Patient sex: F
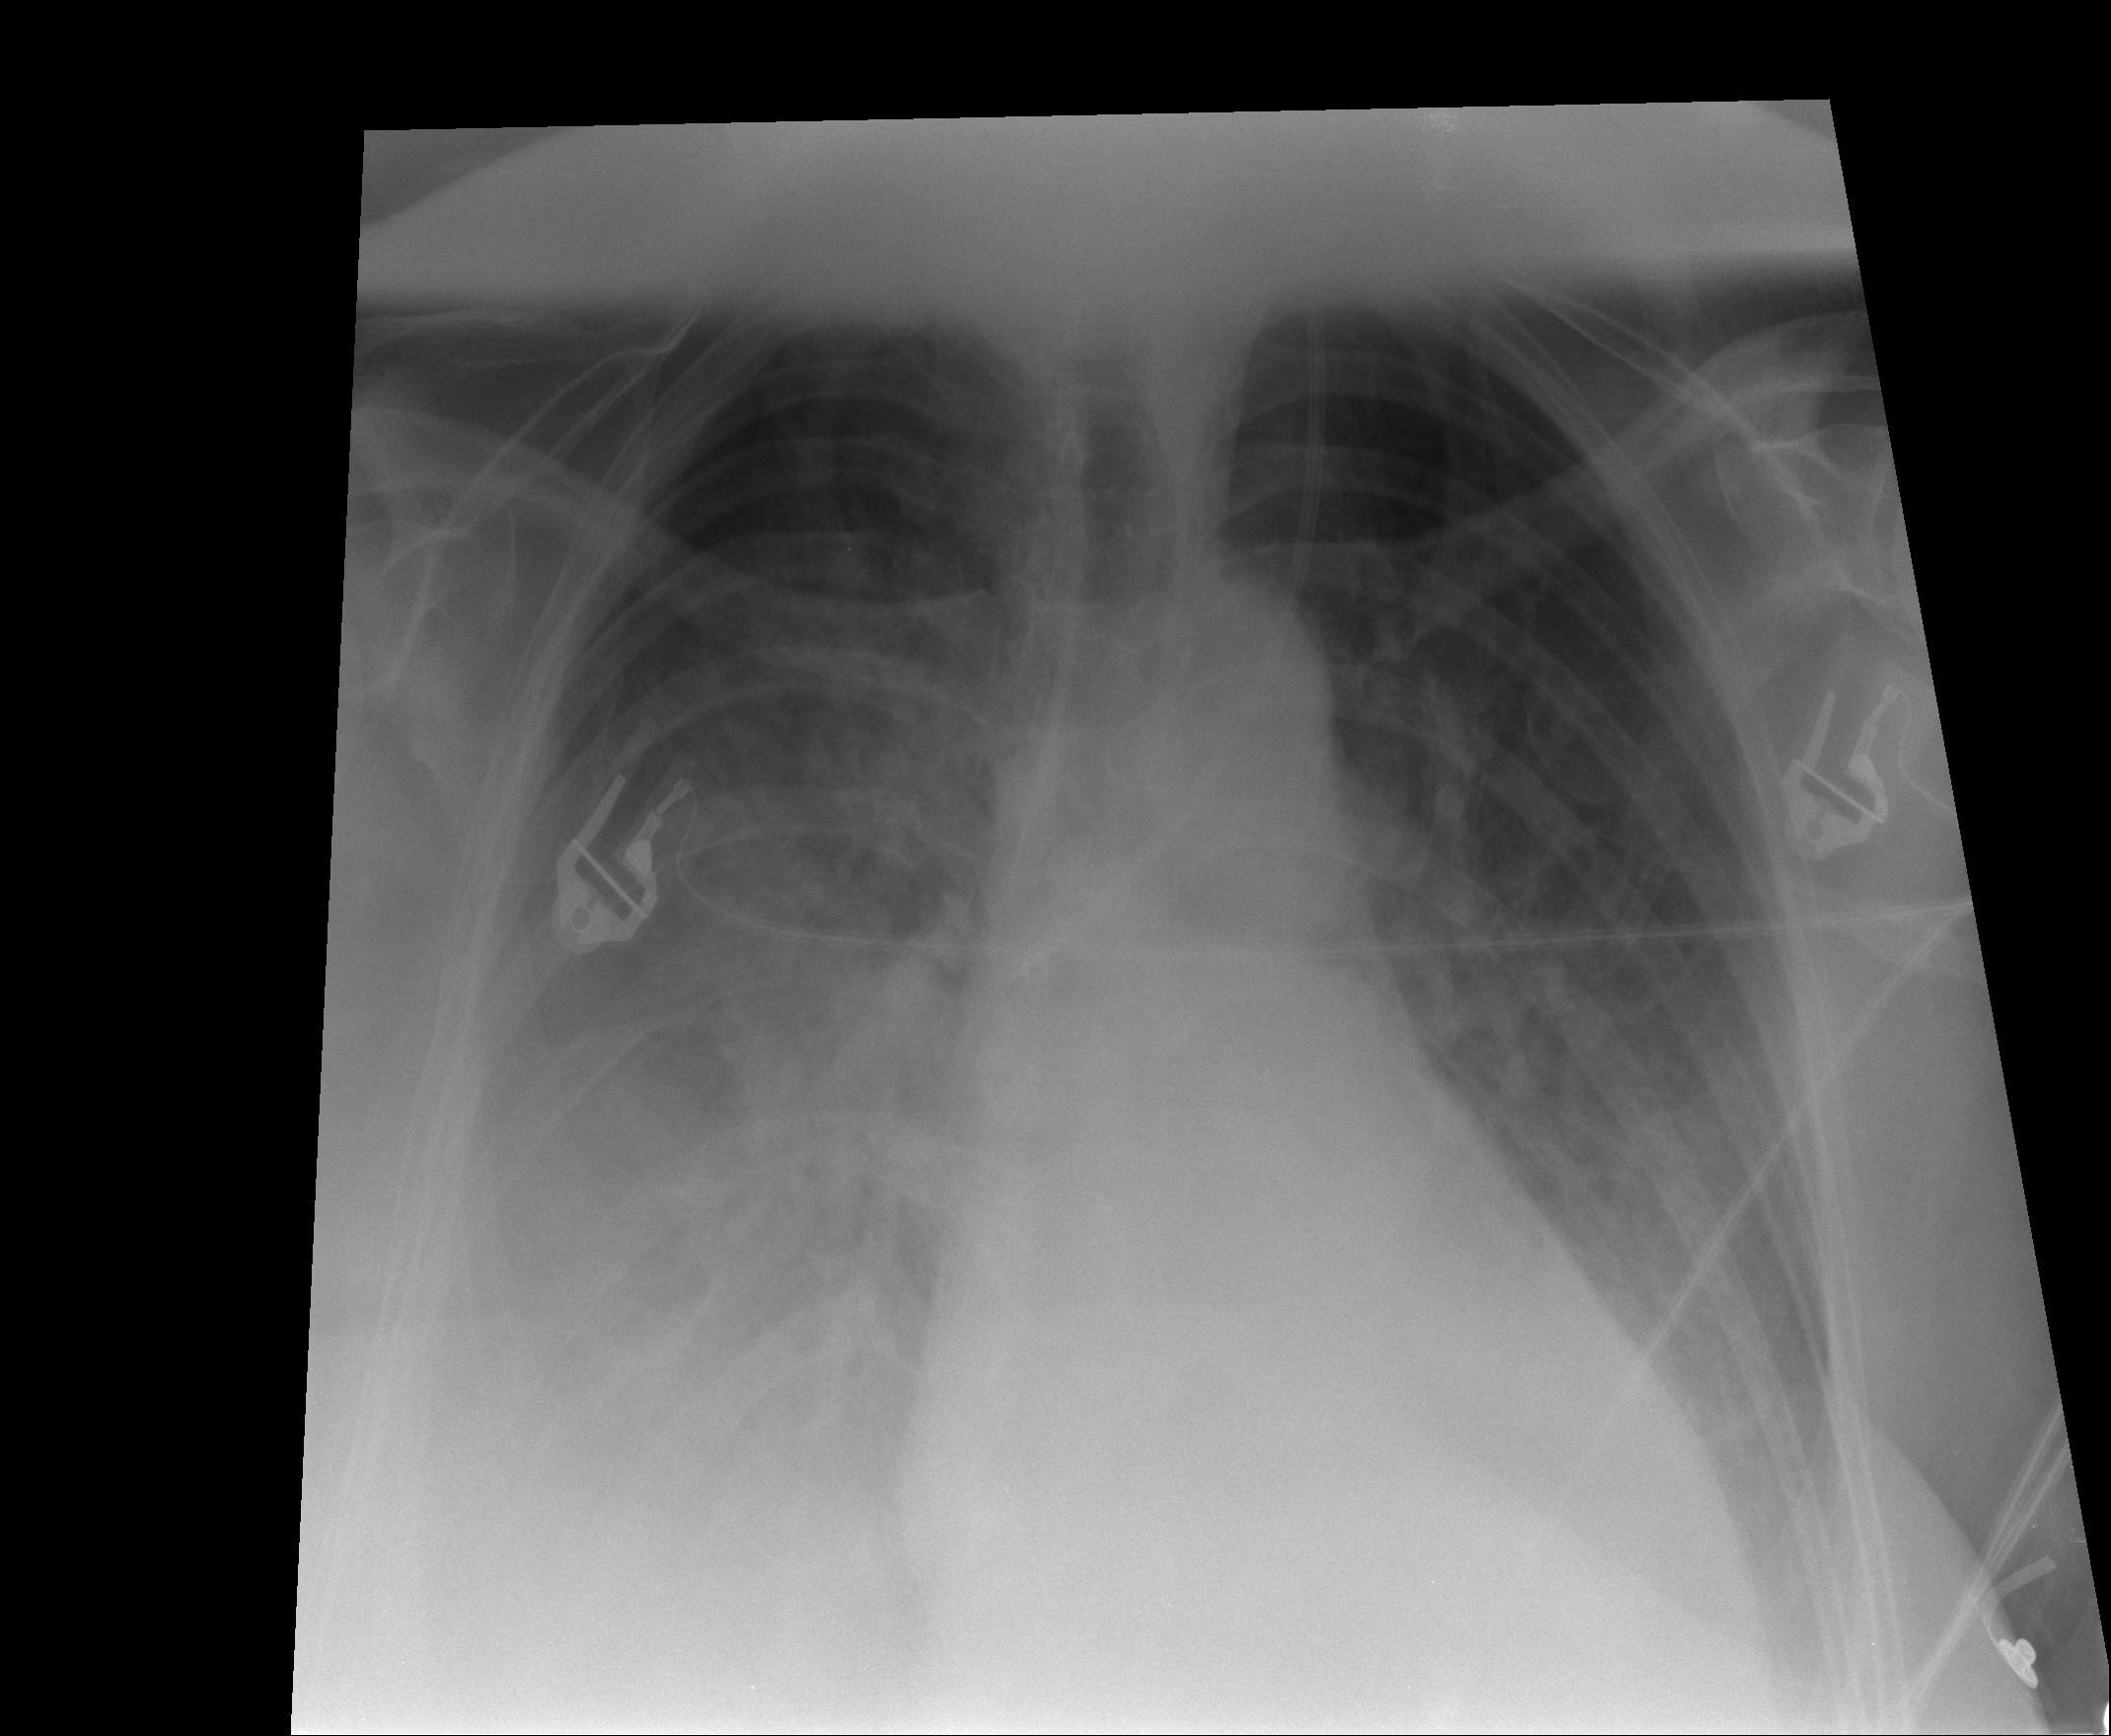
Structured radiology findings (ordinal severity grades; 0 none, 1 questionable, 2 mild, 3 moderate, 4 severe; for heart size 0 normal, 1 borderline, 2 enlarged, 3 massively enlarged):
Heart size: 0
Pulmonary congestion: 2
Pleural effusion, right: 3
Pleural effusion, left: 2
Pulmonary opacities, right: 2
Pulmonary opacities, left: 0
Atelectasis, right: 2
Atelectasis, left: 0